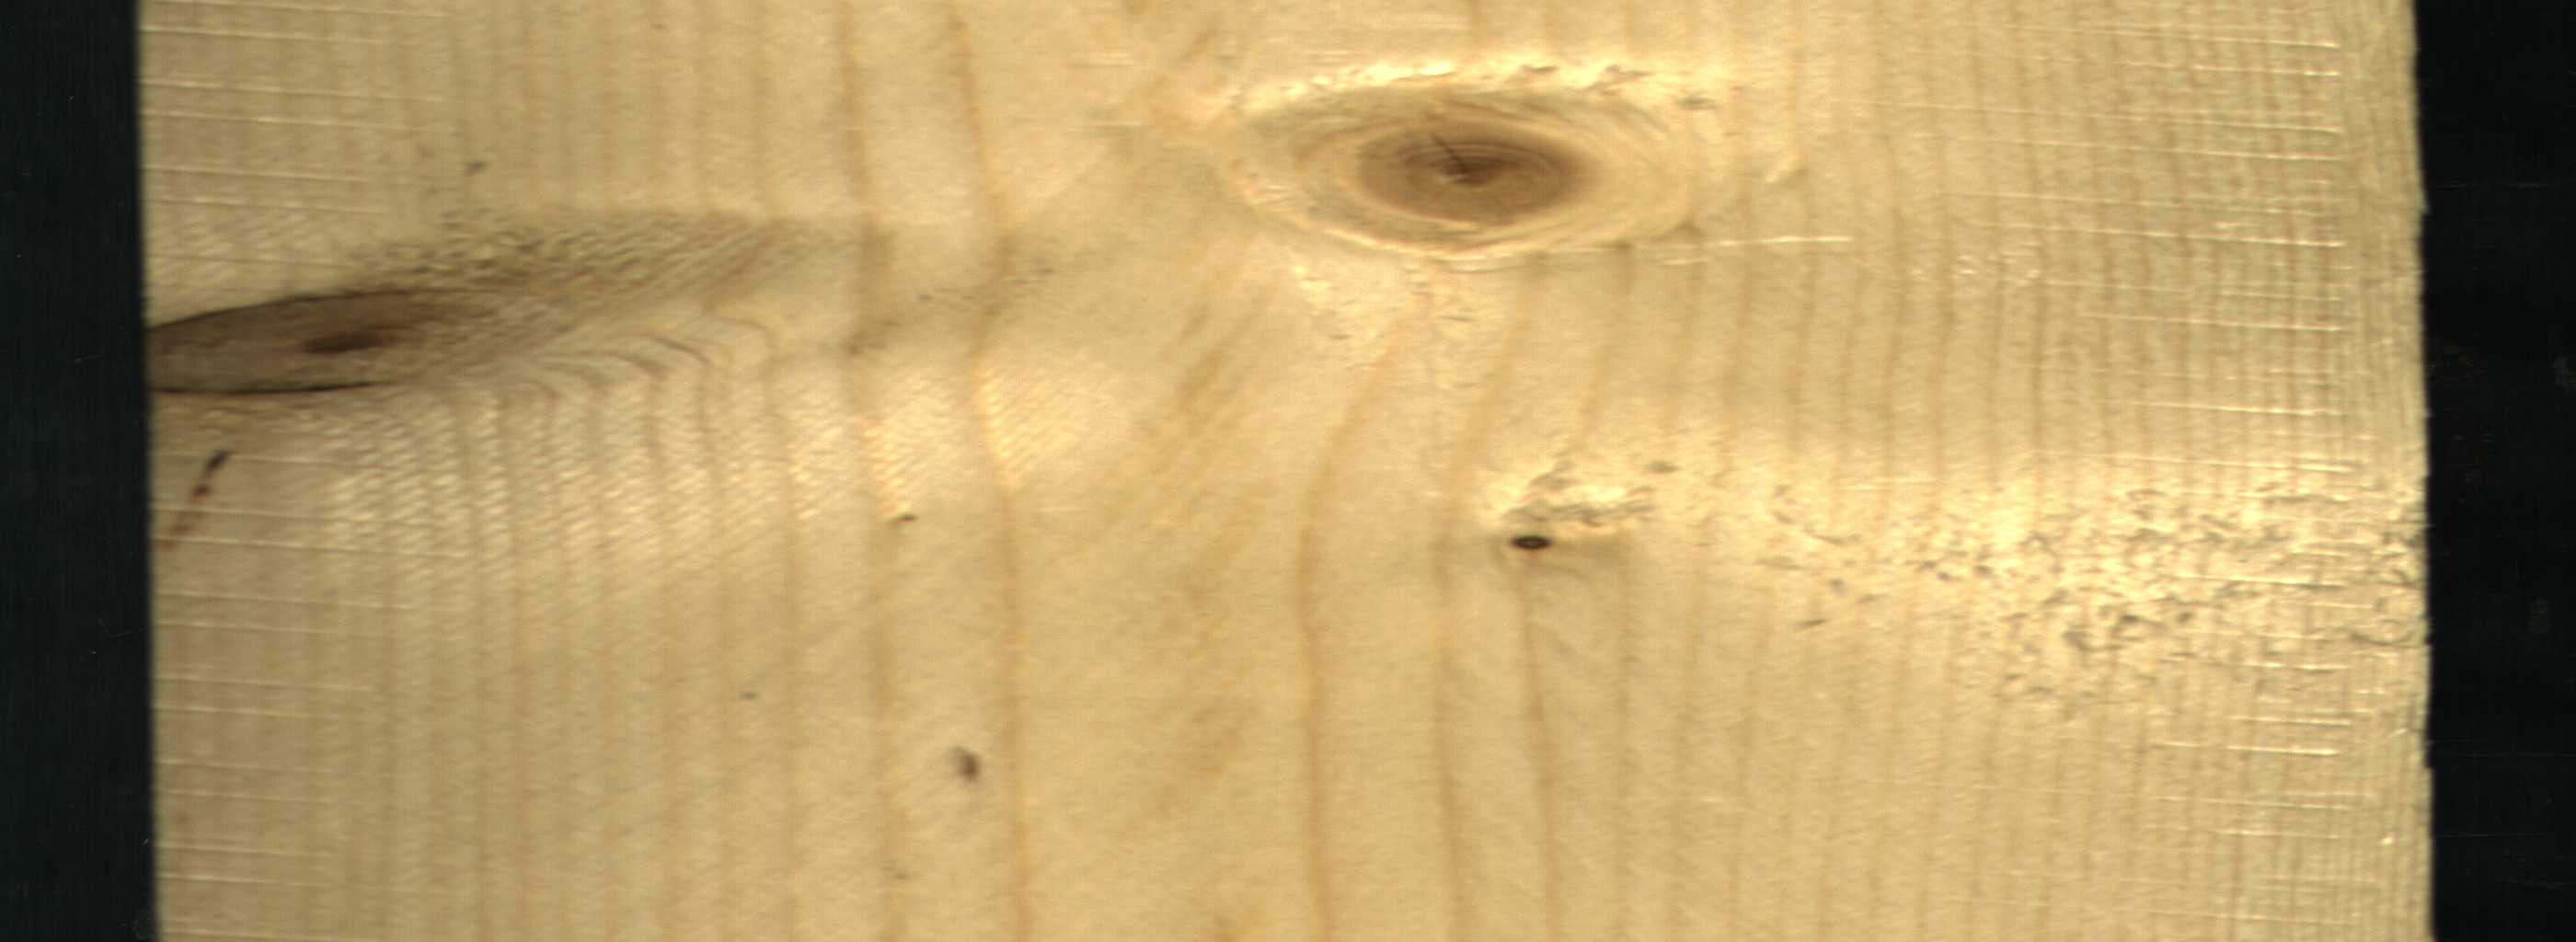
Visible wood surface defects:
Dead_Knot
Live_Knot
Live_Knot